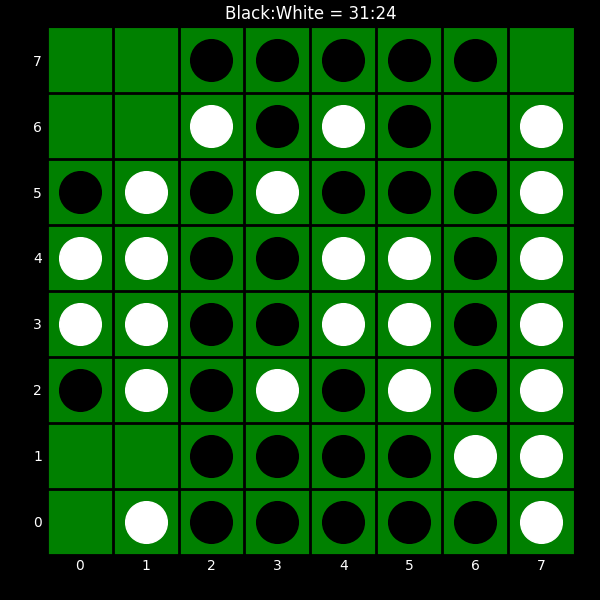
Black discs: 31
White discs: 24